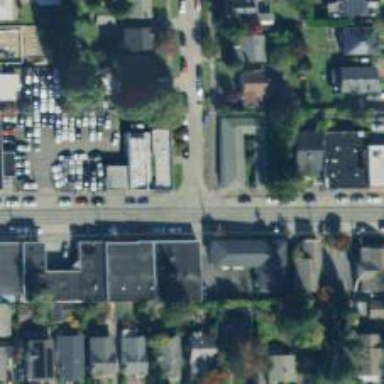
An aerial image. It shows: Residential road with separate sidewalk.